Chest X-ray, PA view. Patient: 48 years old, sex M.
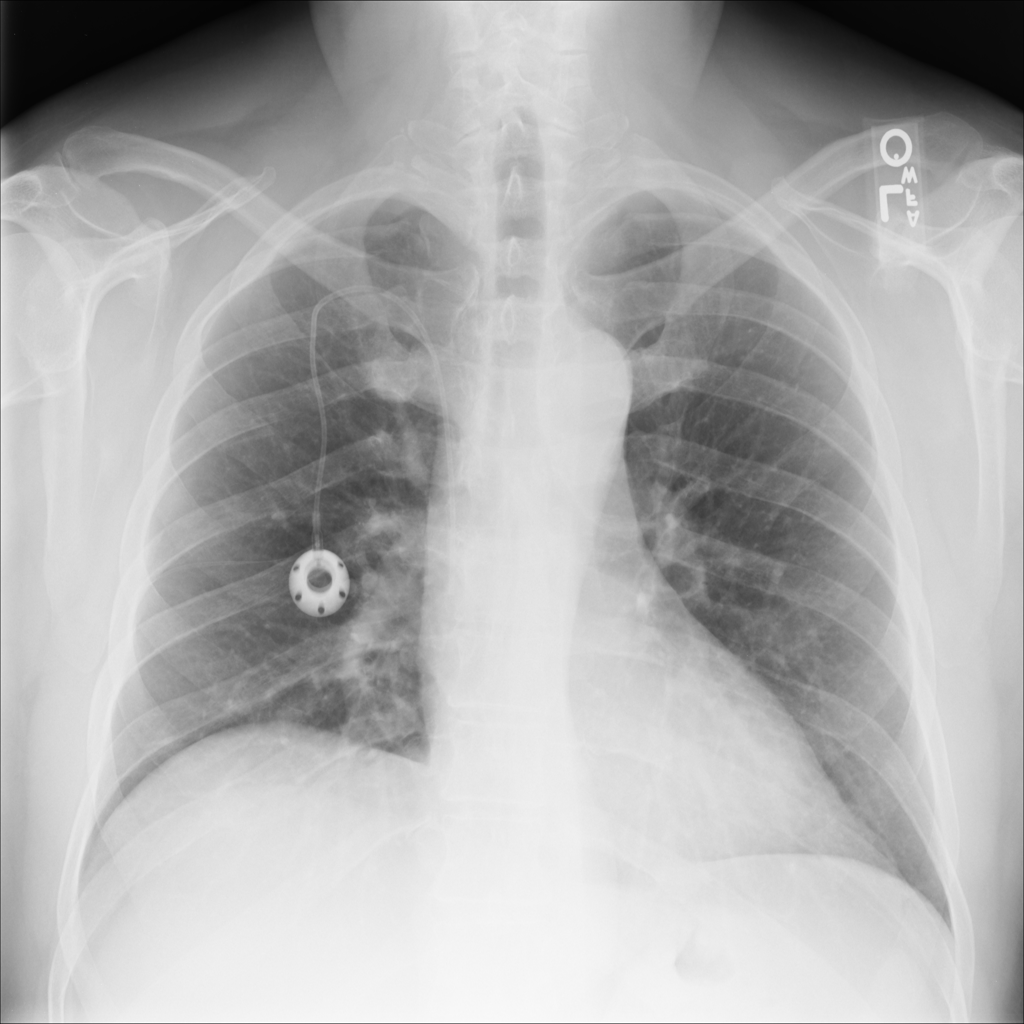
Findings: No Finding